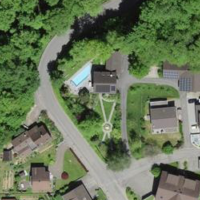
EUNIS habitat code: 55
Species observed at this site:
Lathyrus vernus